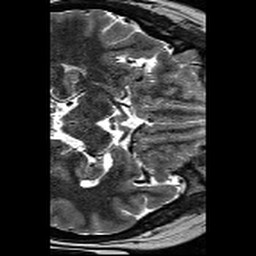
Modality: T2w
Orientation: axial